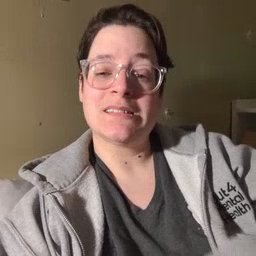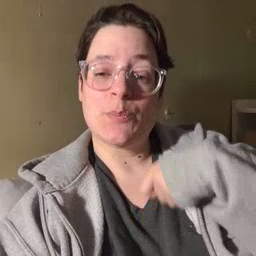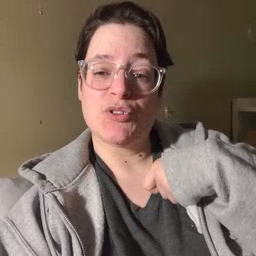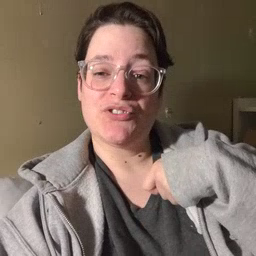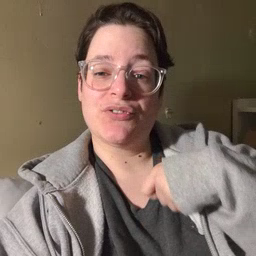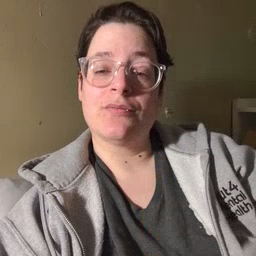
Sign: zipper